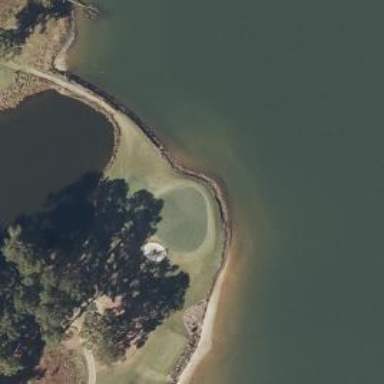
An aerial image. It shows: Golf hole.